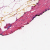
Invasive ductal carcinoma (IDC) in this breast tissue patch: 0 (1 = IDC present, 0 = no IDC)